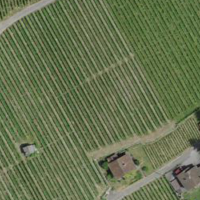
EUNIS habitat code: 40
Species observed at this site:
Euphorbia lathyris